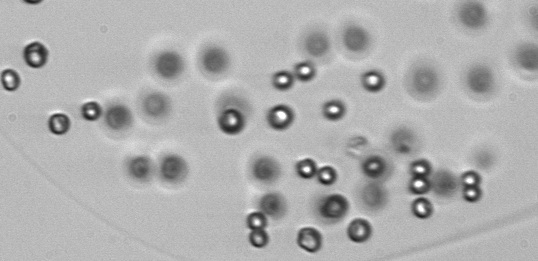
Label: Phaeocystis